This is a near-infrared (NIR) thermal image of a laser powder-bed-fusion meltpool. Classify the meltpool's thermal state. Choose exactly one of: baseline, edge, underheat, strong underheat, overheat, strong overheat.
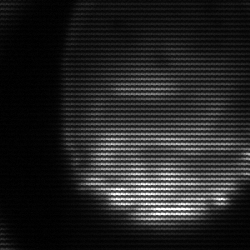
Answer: edge